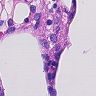
Metastatic tissue present: no